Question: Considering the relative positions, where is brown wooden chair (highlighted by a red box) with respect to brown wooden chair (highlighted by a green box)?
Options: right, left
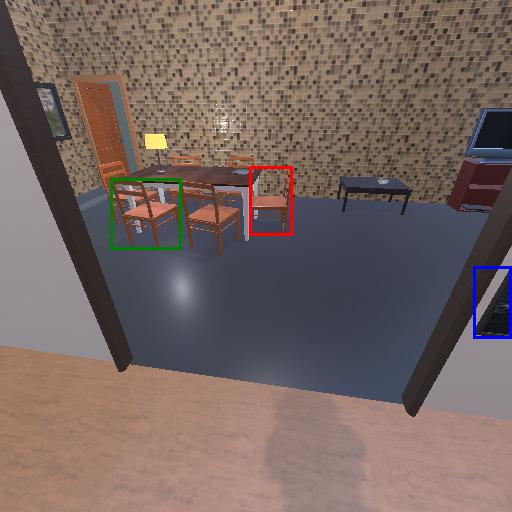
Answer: right